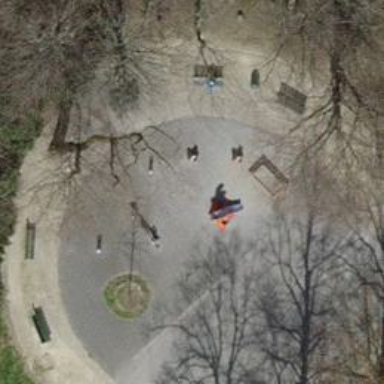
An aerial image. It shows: Playground featuring slide.